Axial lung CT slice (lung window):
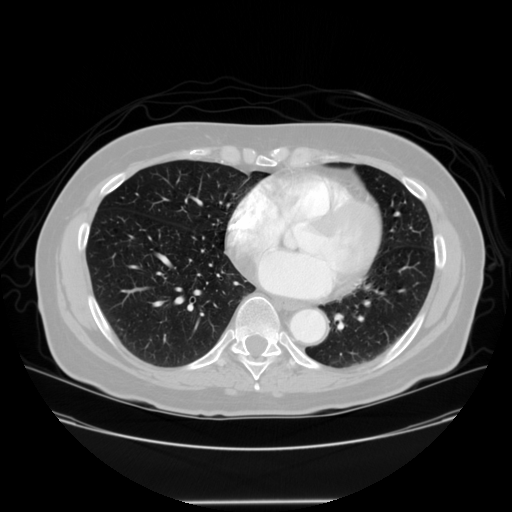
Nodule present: no